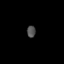
Tissue: skin
Cell type: Epithelial cells
Senescence score: 0.2744
Nuclear area (px): 98
Mean DAPI intensity: 80.561